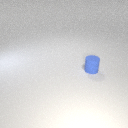
small blue rubber cylinder